Question: I am making an image puzzle with css and i am having browser problems.
The image looks like this :

My css code is like this:
'''
.Image-collector{position:relative;width:204px;height:204px;margin:0px;padding:0px;
border-radius:0px;border:0;display:inline-block;}
.Image-collector img{position:relative;margin:-2px -4px 0px 0px;
padding:0px; display:inline- block;border-radius:0px;border:0;horizontal-align:none;}
.Image-collector1{position:relative;width:204px;height:204px;margin:0px;padding:0px;
border-radius:0px;border:0;display:inline-block;}
.Image-collector1 img{position:relative;margin:-2px -2.5px 0px 0px;
padding:0px;display:inline-block;border-radius:0px;border:0;horizontal-align:none;}
.Image-collector2{position:relative;width:204px;height:204px;margin:0px;padding:0px;
border-radius:0px;border:0;display:inline-block;}
.Image-collector2 img{position:relative;margin:-1px -2px 0px 0px;
padding:0px;display:inline-block;border-radius:0px;border:0;horizontal-align:none;}
'''
So how can i make this work out cross browser ?
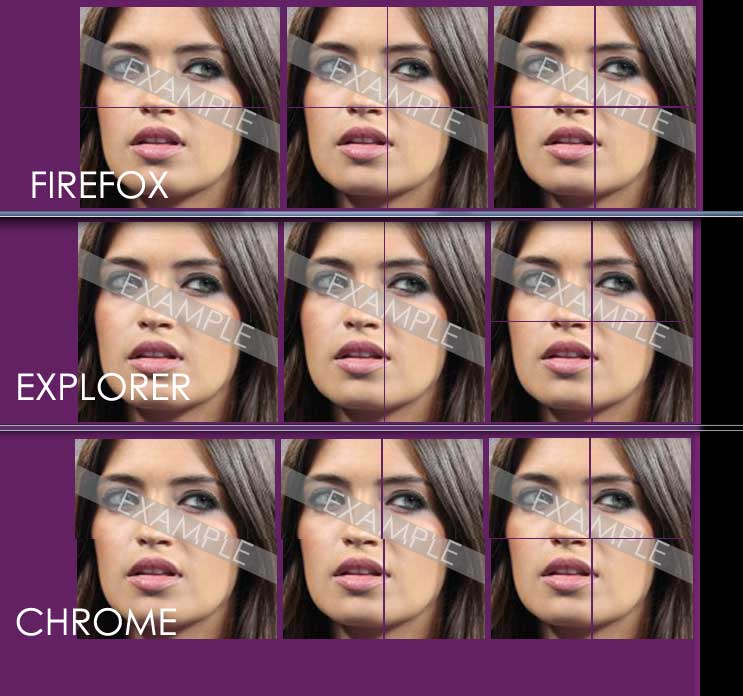
Answer:
'''
.Image-collector{position:relative;width:204px;height:204px;margin:0px;padding:0px;
border-radius:0px;border:0;display:inline-block;}
.Image-collector img{position:relative;margin:1px 2px 0px 0px;
padding:0px; display:inline- block;border-radius:0px;border:0;
horizontal-align:none;float:left;}
.Image-collector1{position:relative;width:204px;height:204px;margin:0px;padding:0px;
border-radius:0px;border:0;display:inline-block;}
.Image-collector1 img{position:relative;margin:1px 1px 0px 0px;
padding:0px;display:inline-block;border-radius:0px;border:0;
horizontal-align:none;float:left;}
.Image-collector2{position:relative;width:204px;height:204px;margin:0px;padding:0px;
border-radius:0px;border:0;display:inline-block;}
.Image-collector2 img{position:relative;margin:0px 0px 0px 0px;
padding:0px;display:inline-block;border-radius:0px;border:0;
horizontal-align:none;float:left;}
'''
The last picture does not need margin corruption, like i started with. I only added the - "float:left" to the code to make it work.